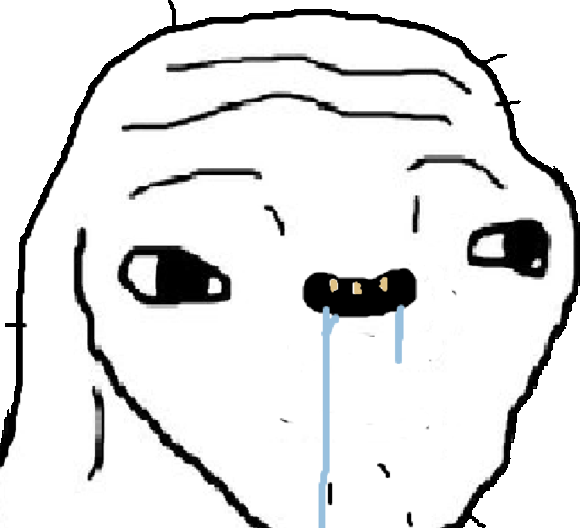
Label: 5_Brainlet